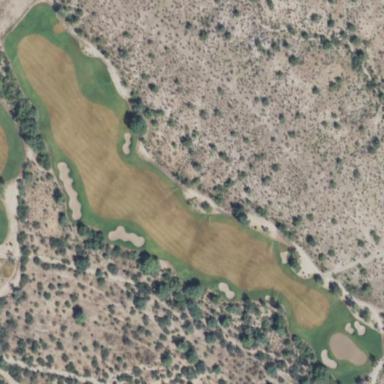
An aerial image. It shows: Rough area in golf course.